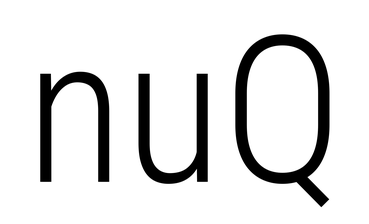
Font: Roboto_Condensed_Light